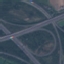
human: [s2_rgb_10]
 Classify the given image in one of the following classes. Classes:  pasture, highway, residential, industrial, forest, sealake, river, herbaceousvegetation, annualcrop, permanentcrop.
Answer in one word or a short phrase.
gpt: Highway